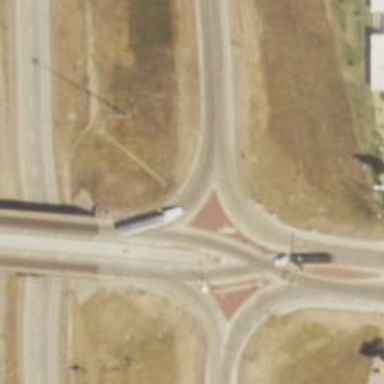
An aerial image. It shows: Motorway link at Diverging Diamond Interchange (DDI) junction.